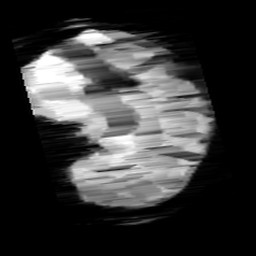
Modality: minIP
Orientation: sagittal
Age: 11
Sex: female
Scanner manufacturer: siemens
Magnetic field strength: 3 T
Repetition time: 0.027 s
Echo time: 0.02 s